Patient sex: M
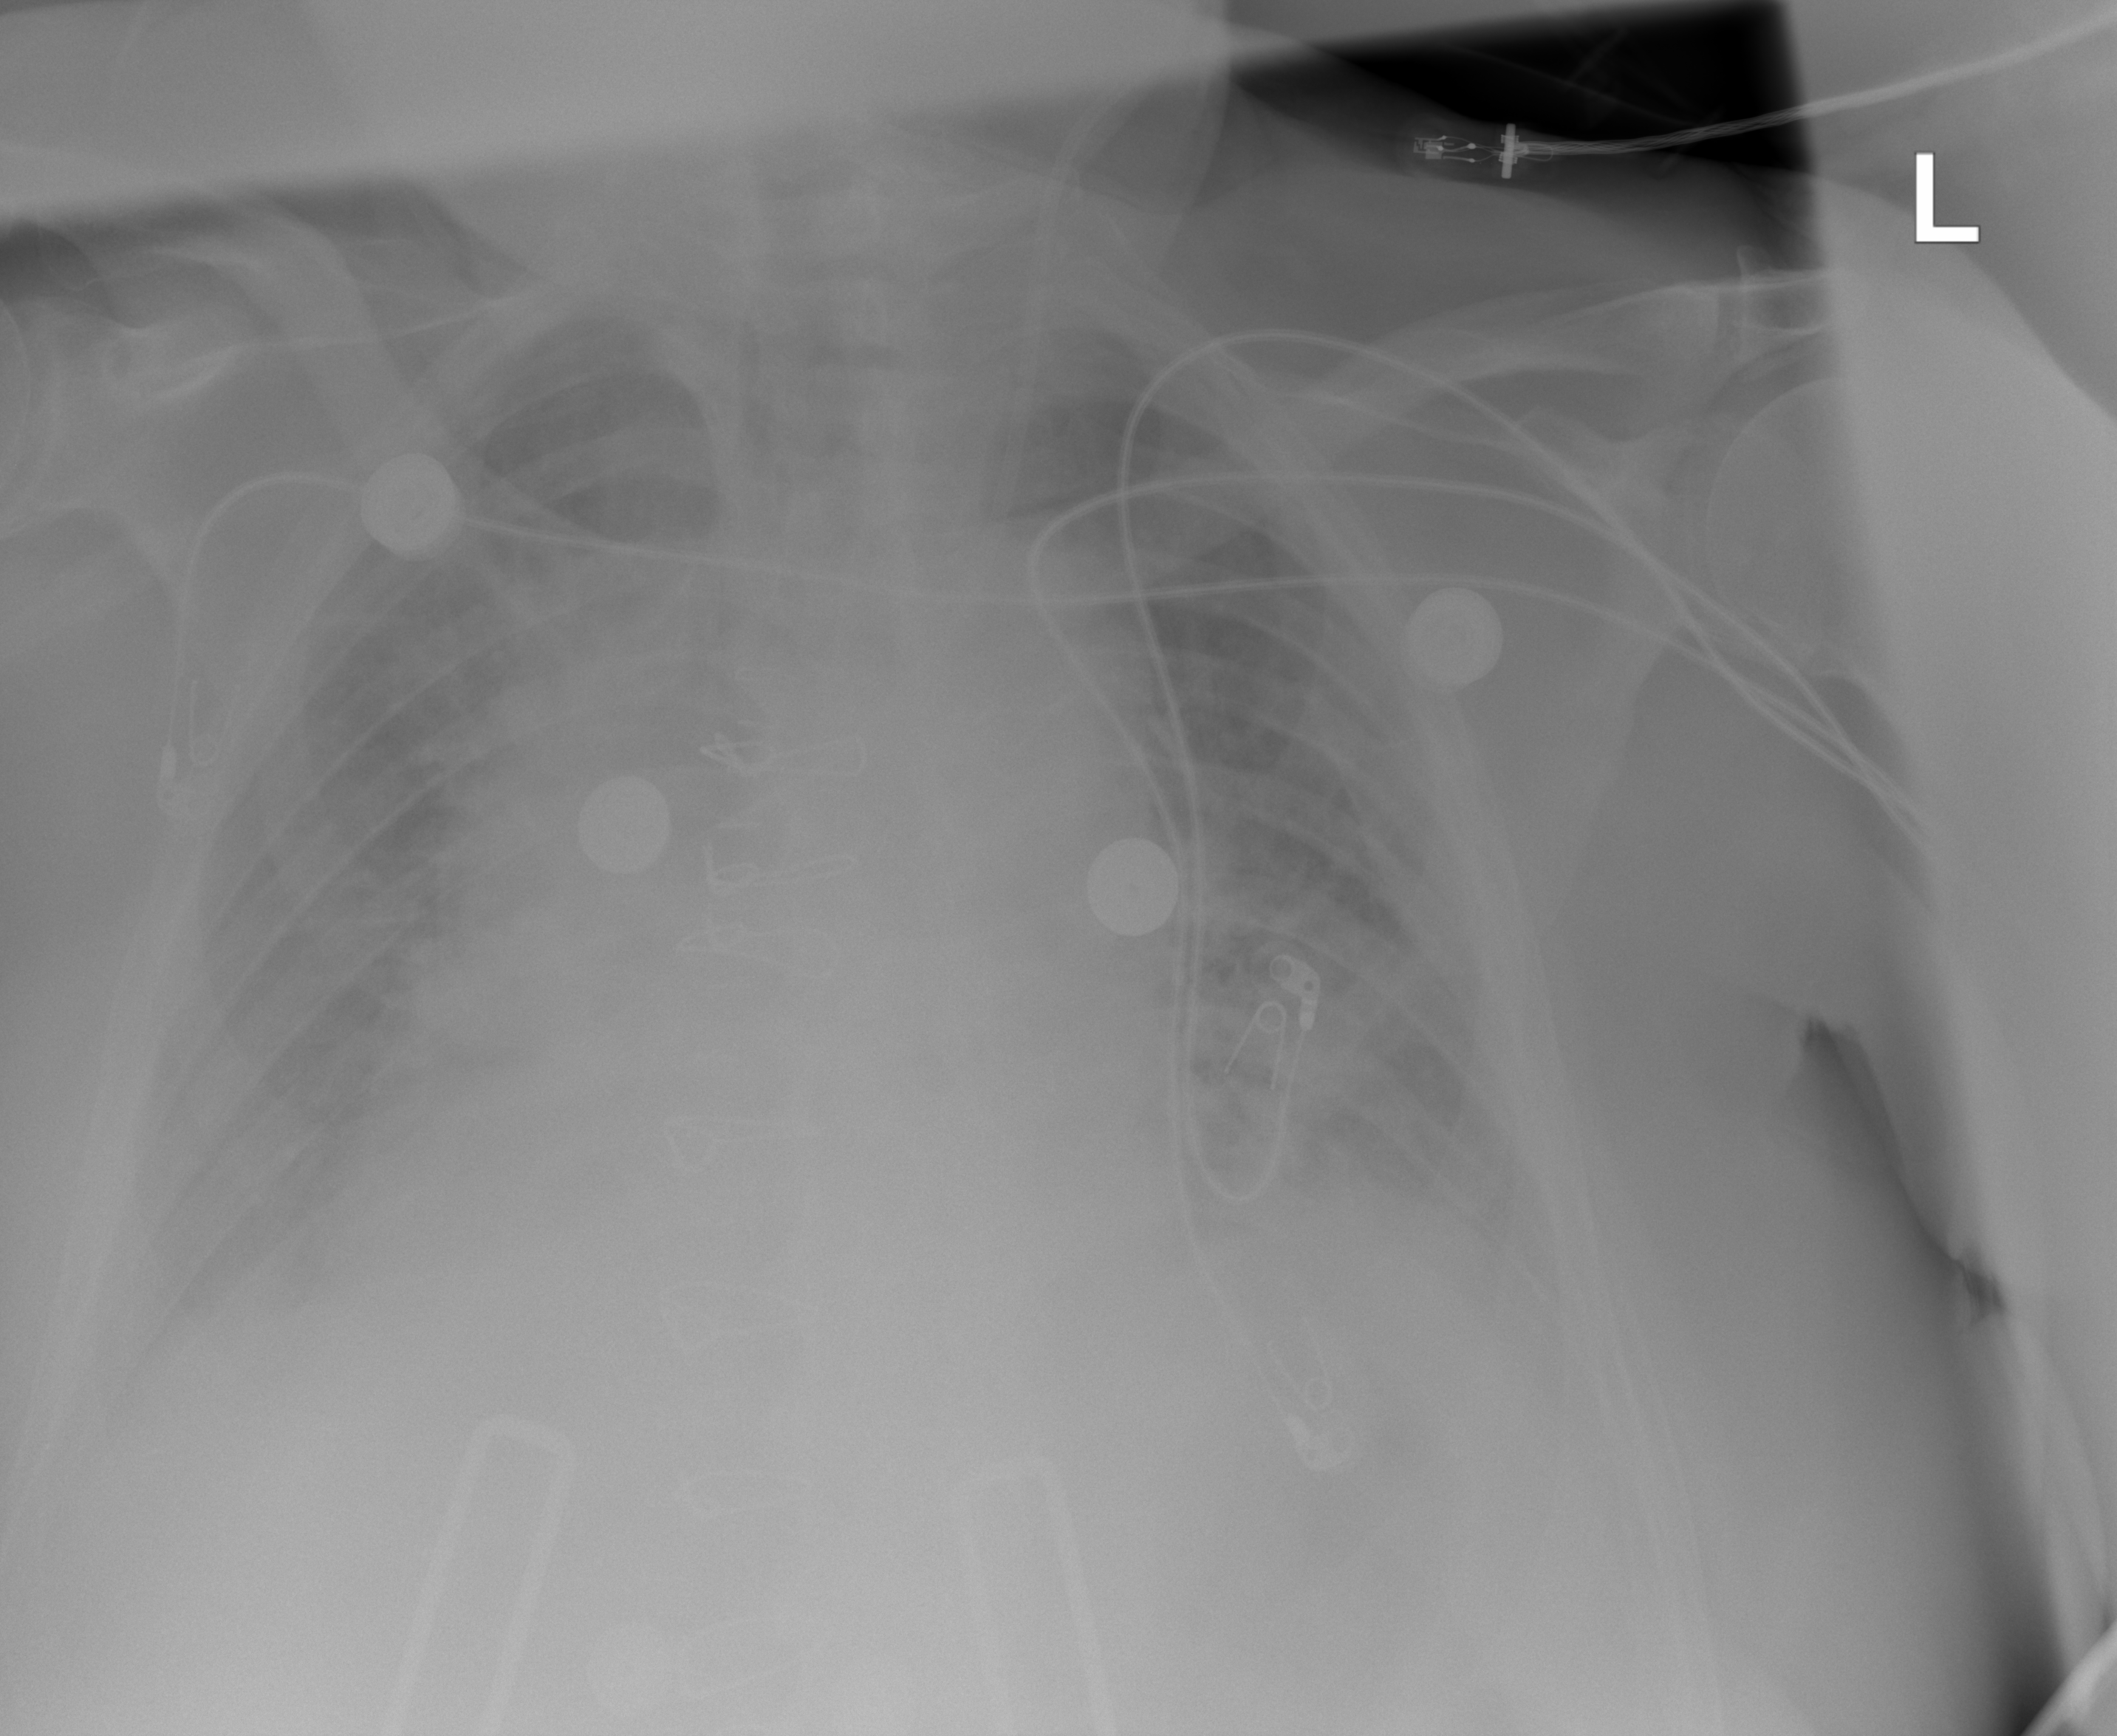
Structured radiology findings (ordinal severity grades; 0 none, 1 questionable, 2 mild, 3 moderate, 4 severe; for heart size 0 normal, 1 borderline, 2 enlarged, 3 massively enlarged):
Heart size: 2
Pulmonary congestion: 2
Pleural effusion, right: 2
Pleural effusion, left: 2
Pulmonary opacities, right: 0
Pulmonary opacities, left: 2
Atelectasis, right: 2
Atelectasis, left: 2